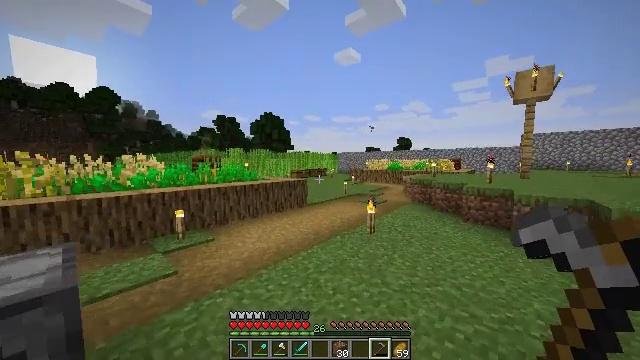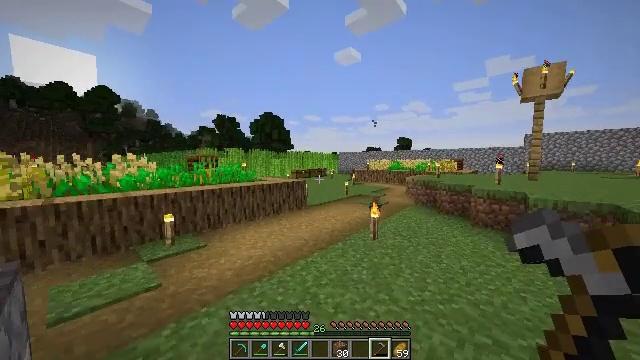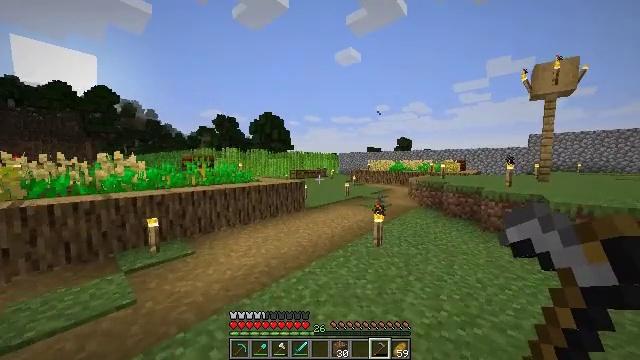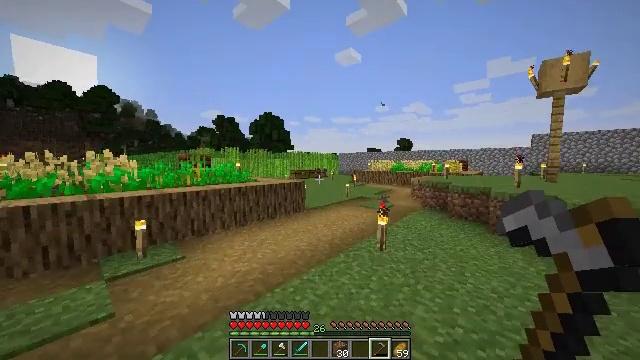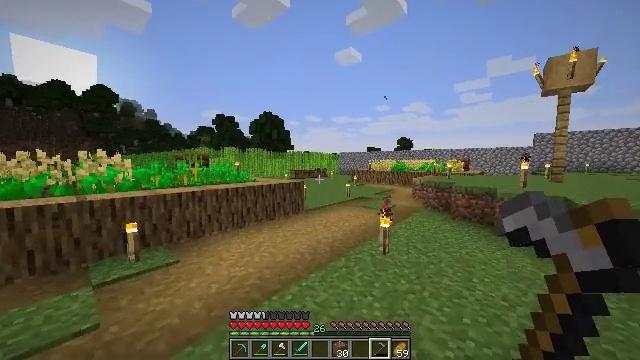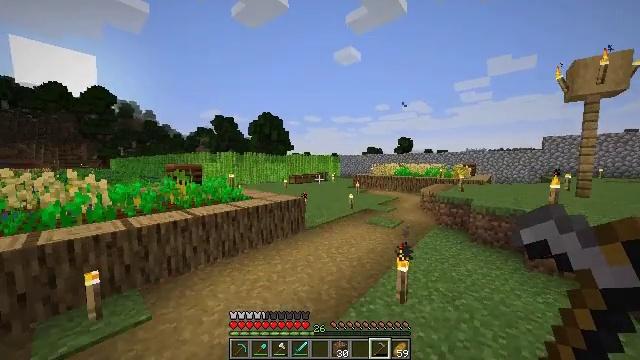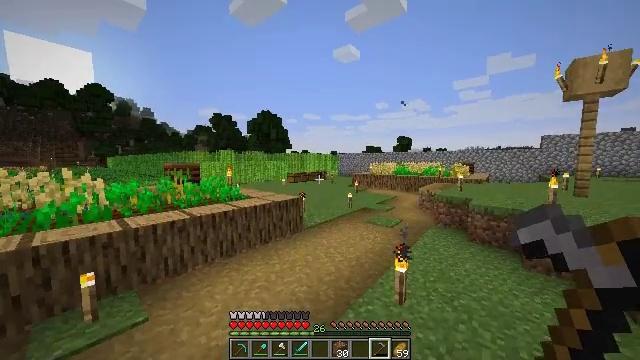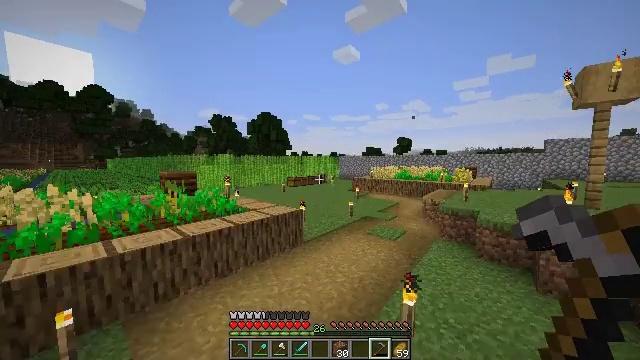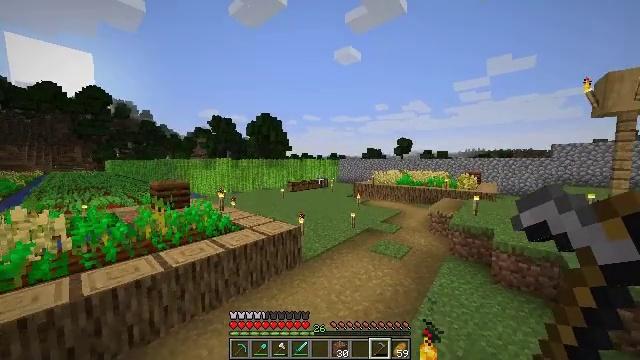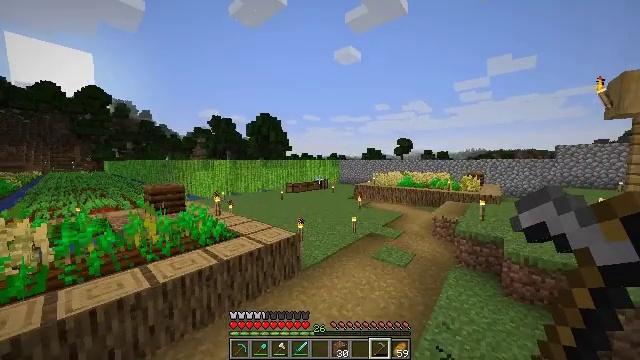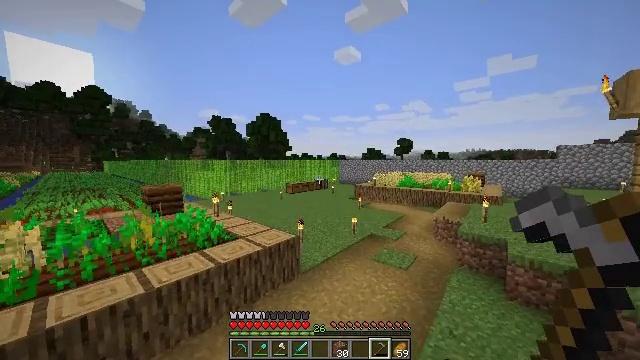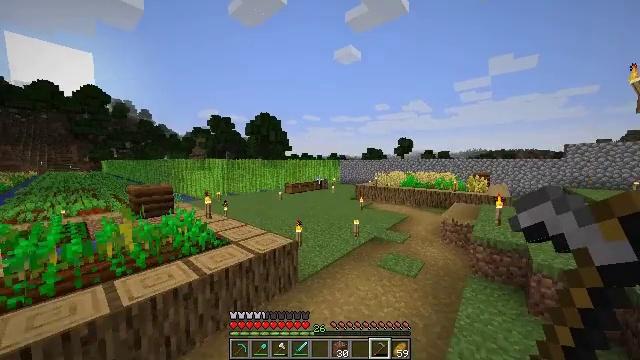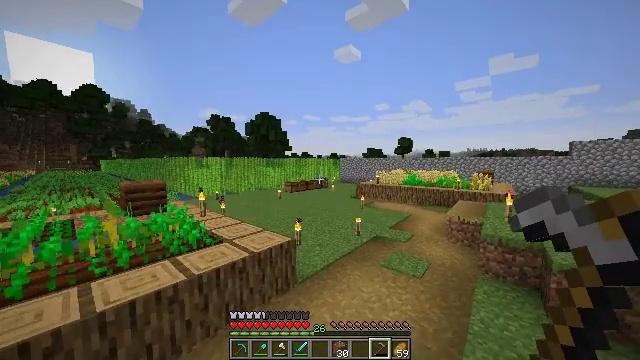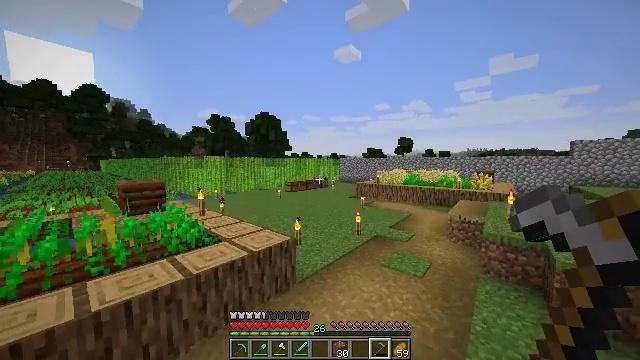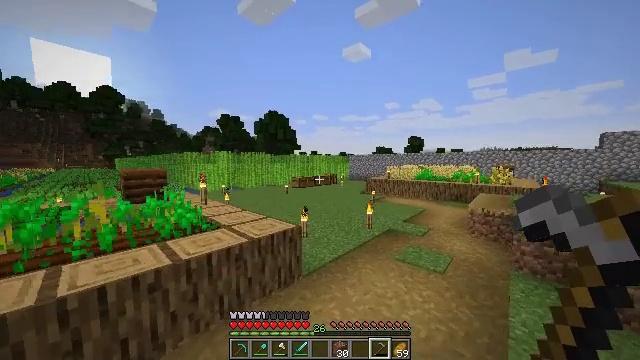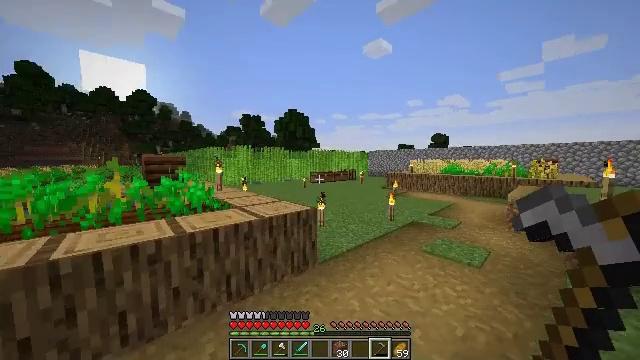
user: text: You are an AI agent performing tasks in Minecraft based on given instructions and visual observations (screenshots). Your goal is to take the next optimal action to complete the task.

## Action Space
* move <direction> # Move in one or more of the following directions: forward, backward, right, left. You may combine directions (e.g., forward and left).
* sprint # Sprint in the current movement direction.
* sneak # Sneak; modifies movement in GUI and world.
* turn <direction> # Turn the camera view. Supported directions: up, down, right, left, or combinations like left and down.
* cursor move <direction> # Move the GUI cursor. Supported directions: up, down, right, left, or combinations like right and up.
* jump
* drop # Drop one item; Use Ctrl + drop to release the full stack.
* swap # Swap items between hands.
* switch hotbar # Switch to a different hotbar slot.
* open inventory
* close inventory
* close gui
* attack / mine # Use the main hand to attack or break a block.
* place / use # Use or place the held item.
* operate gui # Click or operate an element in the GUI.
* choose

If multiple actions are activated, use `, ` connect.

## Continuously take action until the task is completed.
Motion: motion action
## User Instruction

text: Cut down the sugar cane stalks.
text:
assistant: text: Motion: move forward, sprint
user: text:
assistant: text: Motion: move forward, sprint
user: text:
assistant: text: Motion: move forward, sprint
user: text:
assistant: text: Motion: move forward, sprint
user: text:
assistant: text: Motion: move forward, sprint, jump
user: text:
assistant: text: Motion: move forward, sprint, jump
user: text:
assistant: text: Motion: move forward, sprint, jump
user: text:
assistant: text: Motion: move forward, sprint, jump
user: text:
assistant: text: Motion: move forward, sprint, jump
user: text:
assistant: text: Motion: move forward, sprint
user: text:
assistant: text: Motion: move forward, sprint
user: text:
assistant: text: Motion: move forward, sprint
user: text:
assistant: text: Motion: move forward, sprint
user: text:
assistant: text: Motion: move forward, sprint, turn left
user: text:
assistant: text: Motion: move forward and move right, sprint, turn left
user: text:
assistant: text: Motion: move forward and move right, sprint, turn left
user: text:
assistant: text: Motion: move forward and move right, sprint, turn left
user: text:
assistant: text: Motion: move forward and move right, sprint, turn left
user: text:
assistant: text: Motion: move forward and move right, sprint
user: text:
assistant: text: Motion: move forward and move right, sprint
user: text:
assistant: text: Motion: move forward and move right, sprint
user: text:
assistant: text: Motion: move forward and move right, sprint
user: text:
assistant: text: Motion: move forward and move right, sprint
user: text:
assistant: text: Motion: move forward, sprint
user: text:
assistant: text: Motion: move forward, sprint
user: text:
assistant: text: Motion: move forward, sprint
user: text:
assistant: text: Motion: move forward, sprint
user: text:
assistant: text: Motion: move forward, sprint
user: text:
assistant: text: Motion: move forward, sprint
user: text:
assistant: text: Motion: move forward, sprint